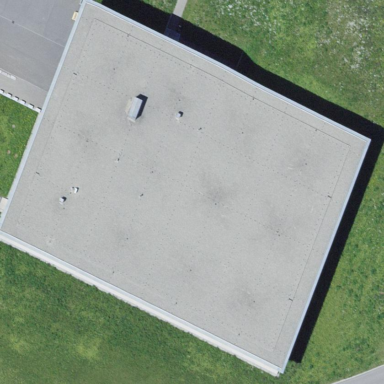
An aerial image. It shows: Industrial building with flat roof.